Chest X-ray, PA view. Patient: 38 years old, sex M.
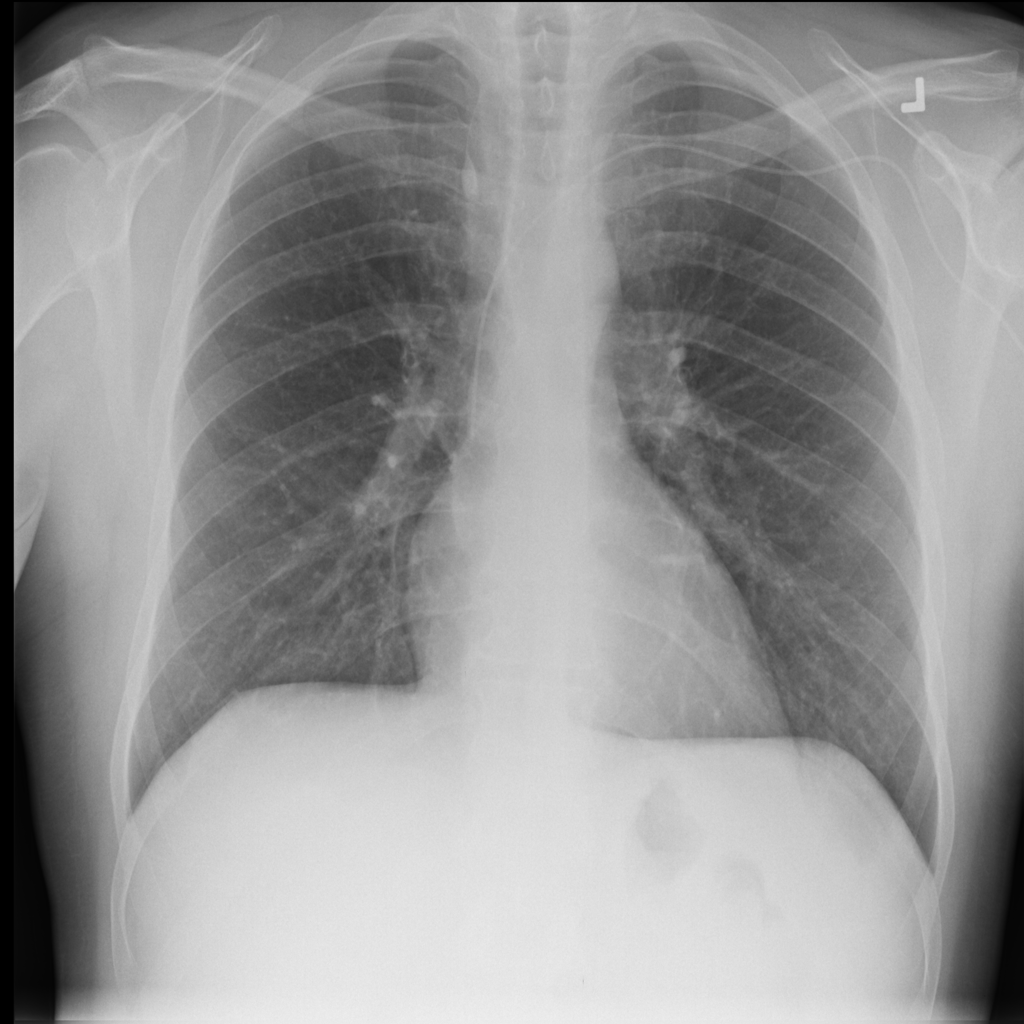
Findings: No Finding